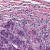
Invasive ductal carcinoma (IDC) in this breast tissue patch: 1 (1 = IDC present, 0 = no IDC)